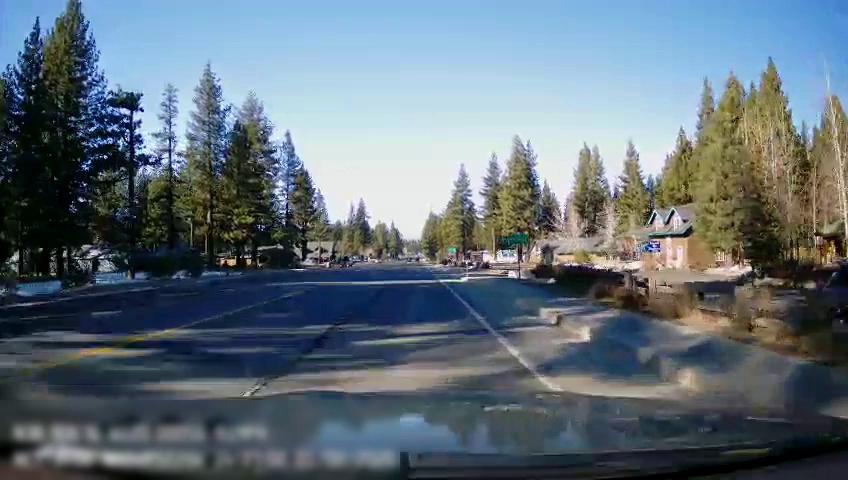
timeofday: Day
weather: Sunny
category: Drivable Space
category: Vehicles | SUV
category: Lanes | Opposite Lane
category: Lanes | Current Lane
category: Lanes | Current Lane
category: Lanes | Current Lane
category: Traffic | Signs